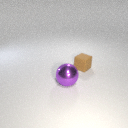
large purple metal sphere in front of small brown rubber cube